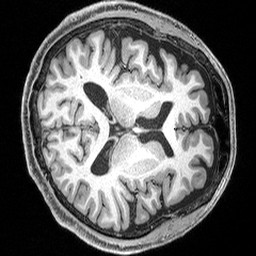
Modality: T1w
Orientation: axial
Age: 43
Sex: female
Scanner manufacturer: siemens
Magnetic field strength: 3 T
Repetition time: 2.3 s
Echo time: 0.00298 s